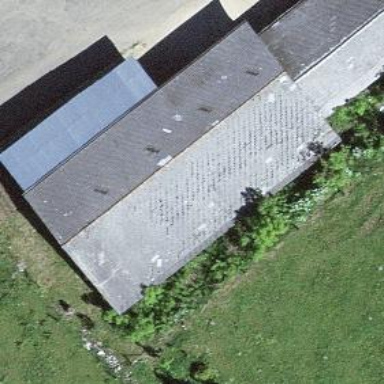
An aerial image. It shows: Farm auxiliary building.